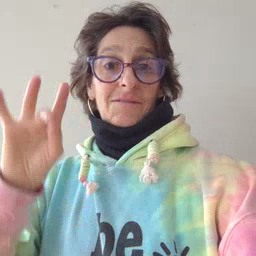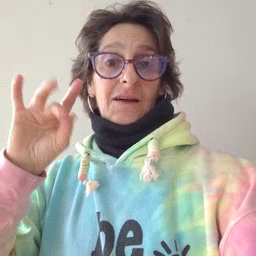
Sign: find